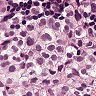
Metastatic tissue present: yes